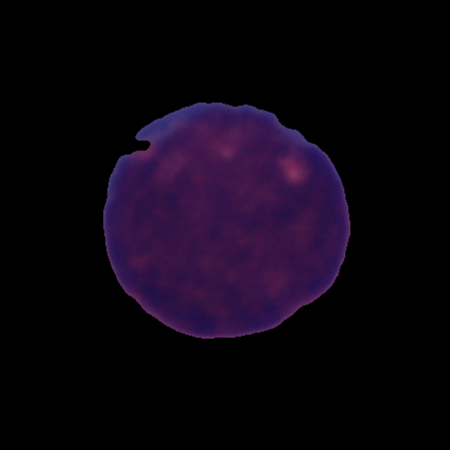
Label: cancer